Here is the raw accelerometer signal from a rotor rig, plotted against time. Determine the machine's mechanical condition. Answer with exactly one of: normal, misalignment, unbalance, looseness.
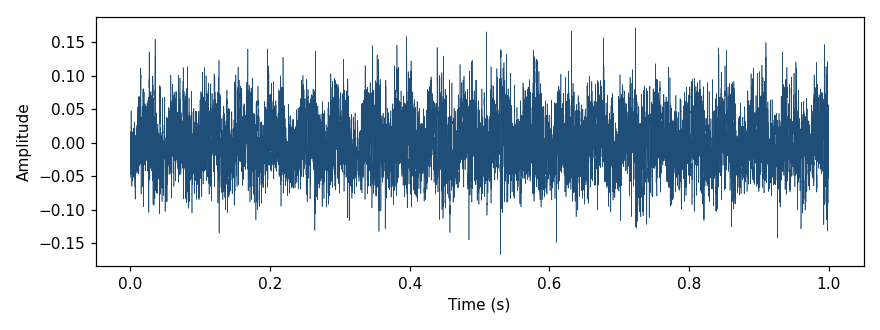
Answer: unbalance